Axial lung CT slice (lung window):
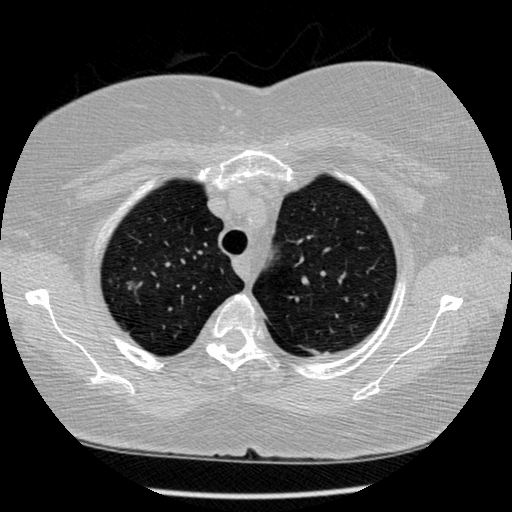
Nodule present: yes
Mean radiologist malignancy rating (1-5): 4.5